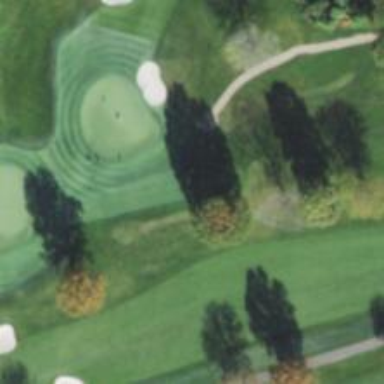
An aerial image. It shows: Golf tee.